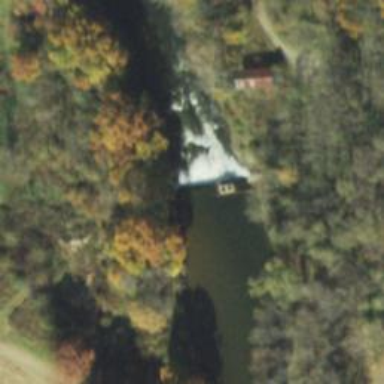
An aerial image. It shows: Dam along waterway.